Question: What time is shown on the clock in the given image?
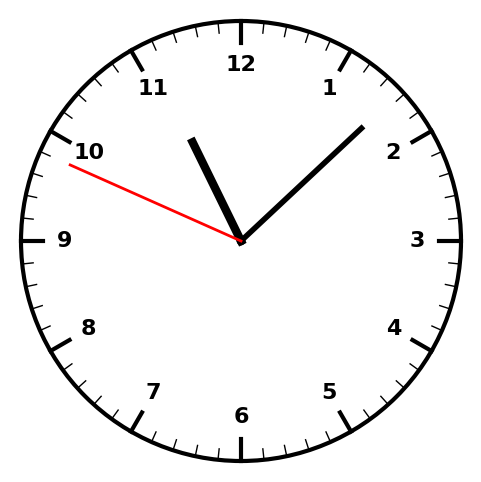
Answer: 11:07:49